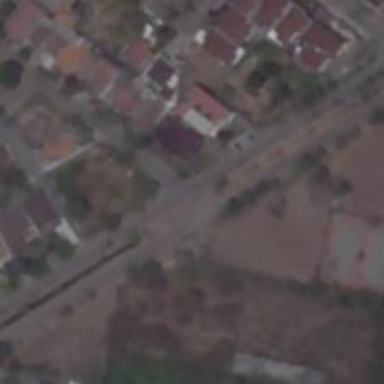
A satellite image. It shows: Residential road.